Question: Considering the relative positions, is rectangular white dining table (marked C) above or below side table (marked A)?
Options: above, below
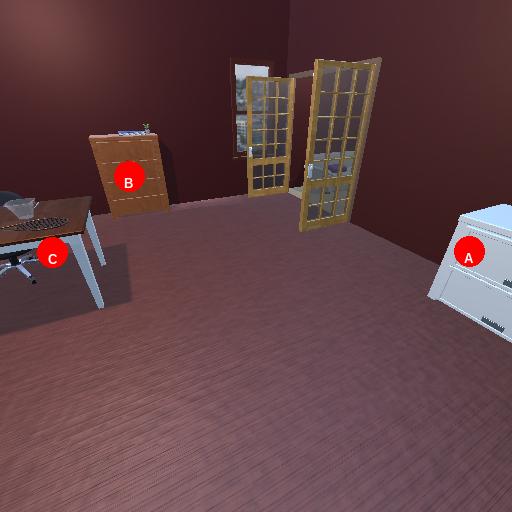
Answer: above